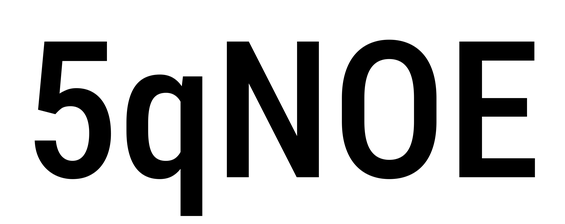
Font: Roboto_Condensed_Medium